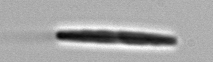
Label: pennate